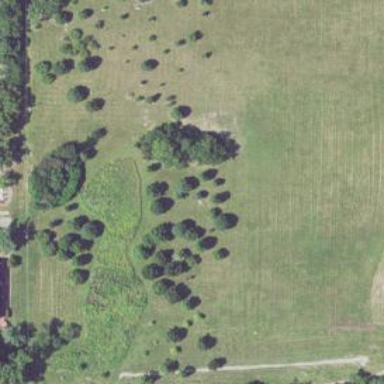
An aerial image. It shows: Grove of trees.